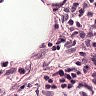
Metastatic tissue present: no